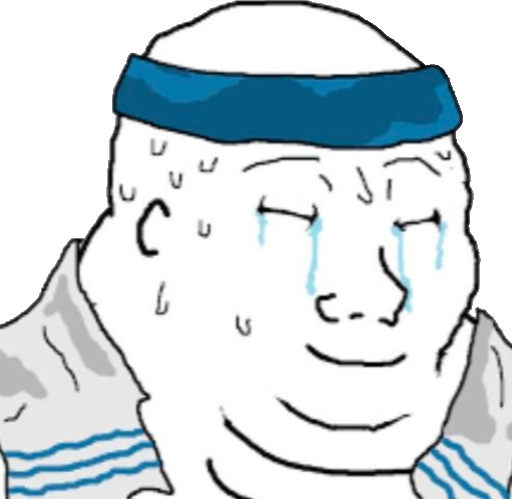
Label: 5_Blobjak